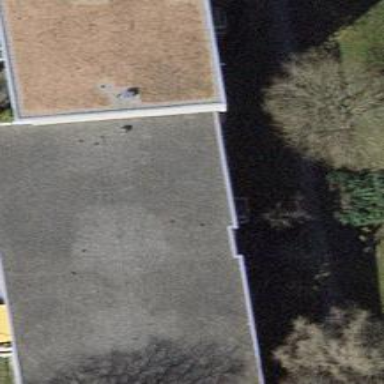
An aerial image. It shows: Flat-roofed building.